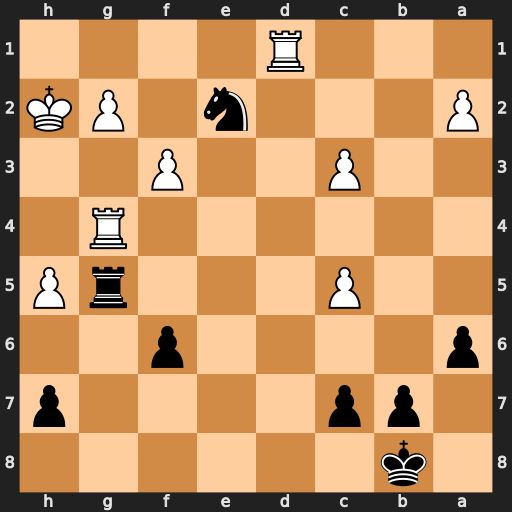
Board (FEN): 1k6/1pp4p/p4p2/2P3rP/6R1/2P2P2/P3n1PK/3R4
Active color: b
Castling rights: -
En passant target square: -
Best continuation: Rxh5+ Rh4 Rxh4#